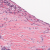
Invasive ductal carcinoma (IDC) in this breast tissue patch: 1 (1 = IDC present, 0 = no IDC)